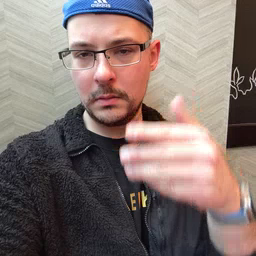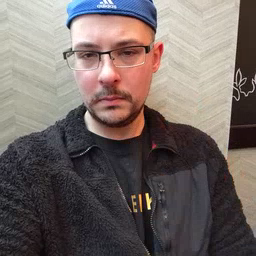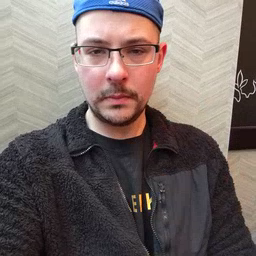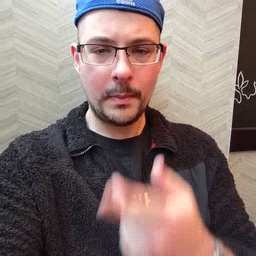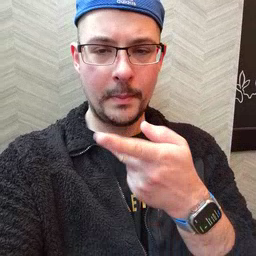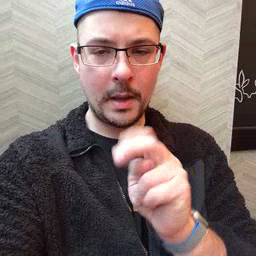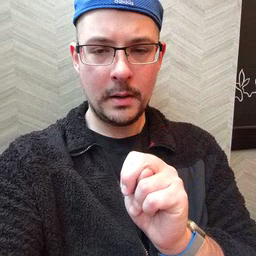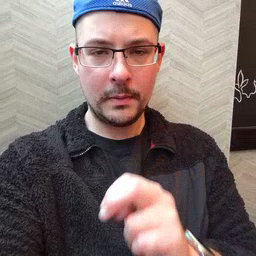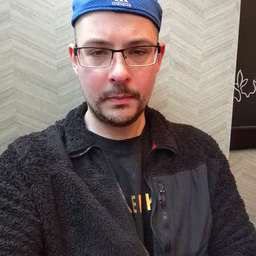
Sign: pen